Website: ulta-beauty
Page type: customer-info-address
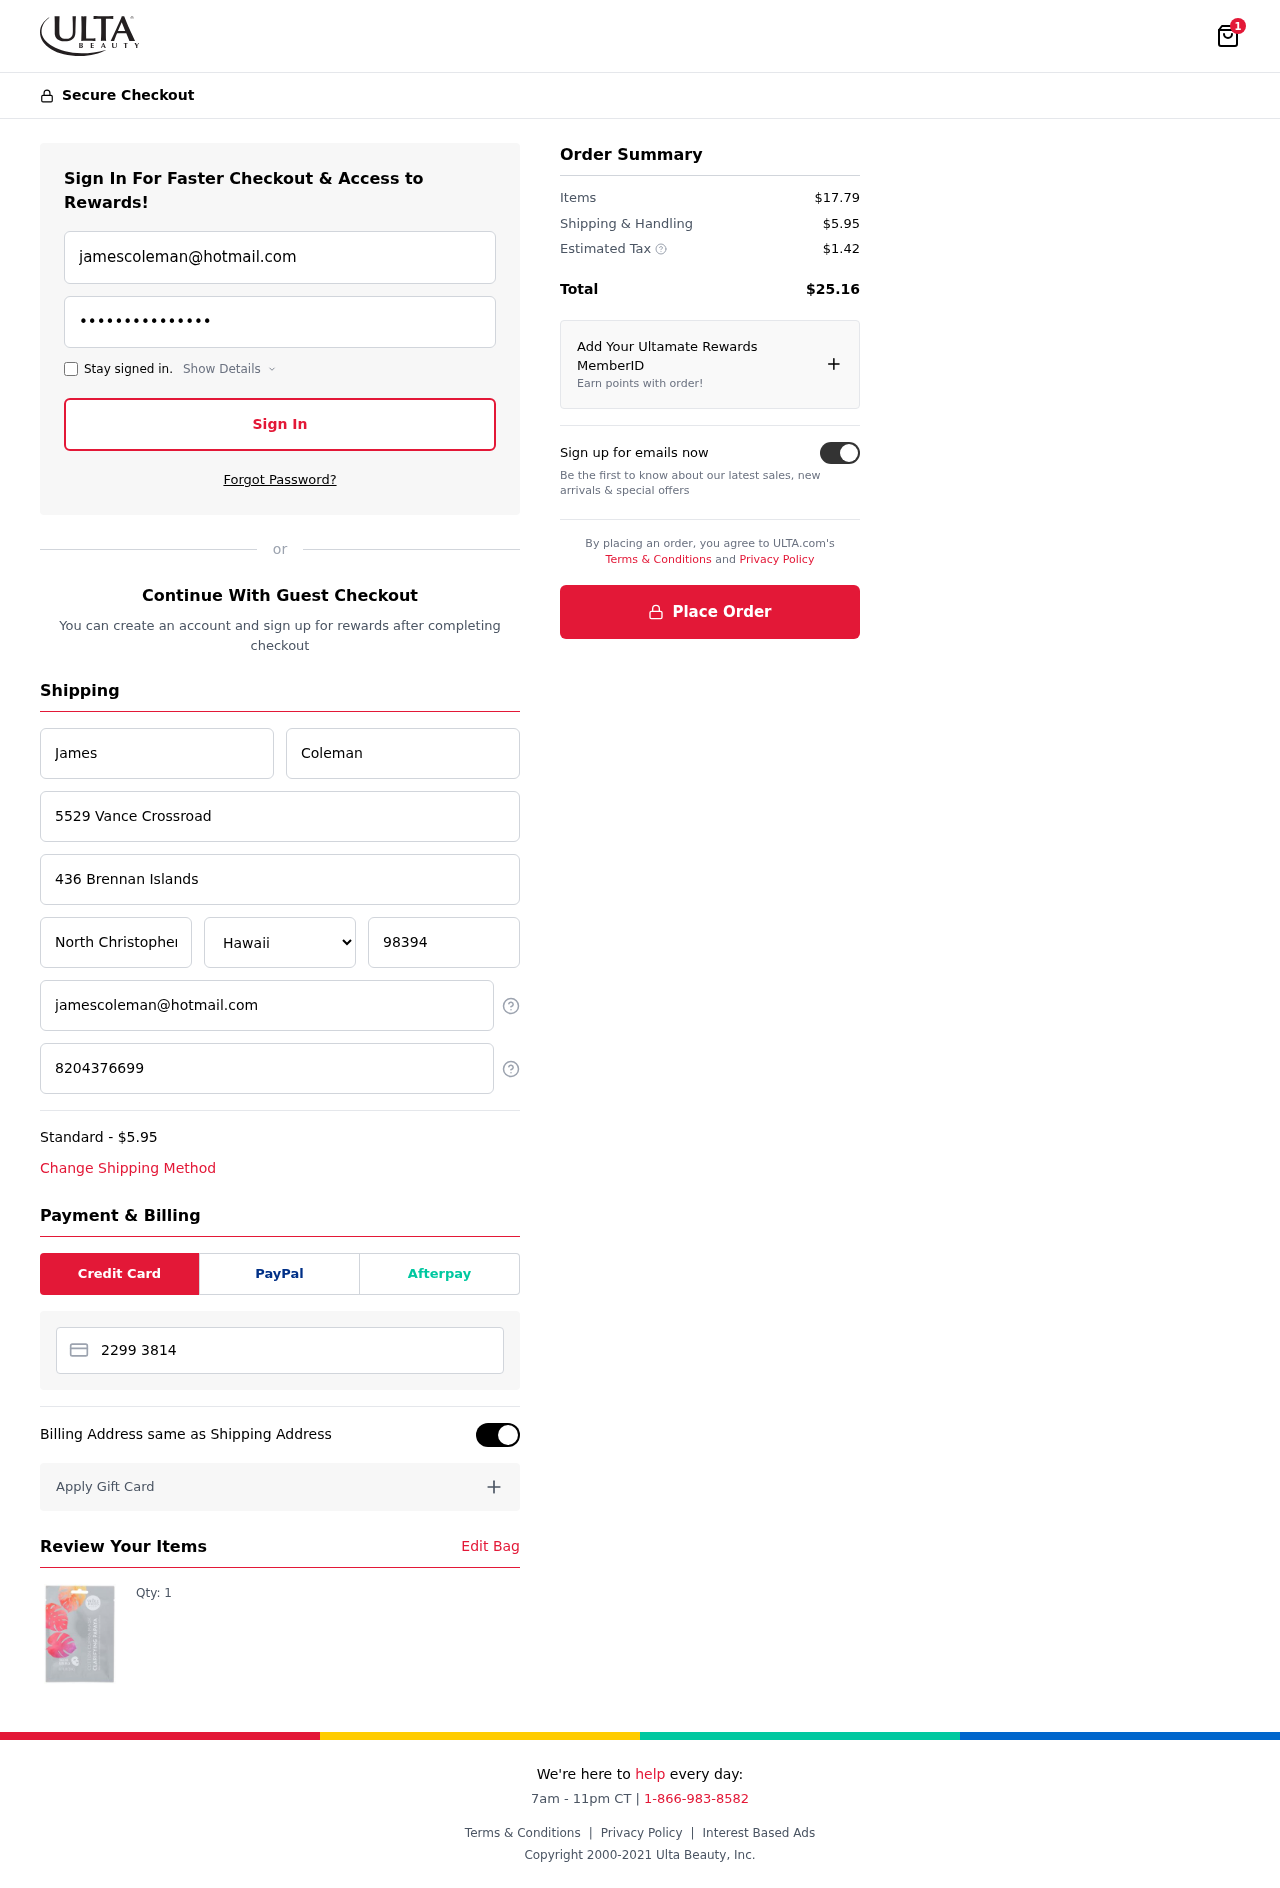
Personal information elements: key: PII_CARD_NUMBER
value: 2299 3814 6993 0523
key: PII_CITY
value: North Christopher
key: PII_EMAIL
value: jamescoleman@hotmail.com
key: PII_FIRSTNAME
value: James
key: PII_LASTNAME
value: Coleman
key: PII_PHONE
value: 8204376699
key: PII_POSTCODE
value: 98394
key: PII_STATE
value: Hawaii
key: PII_STREET
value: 5529 Vance Crossroad
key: PII_STREET2
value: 436 Brennan Islands
Product elements: key: PRODUCT1_QUANTITY
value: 1
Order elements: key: ORDER_NUM_ITEMS
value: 1
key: ORDER_SHIPPING_COST
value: $5.95
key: ORDER_ITEMS_TOTAL
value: $17.79
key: ORDER_SHIPPING_COST2
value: $5.95
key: ORDER_TAX
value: $1.42
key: ORDER_TOTAL
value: $25.16